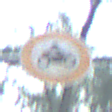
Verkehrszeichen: VerbotKraftraeder
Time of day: SunriseSunset
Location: Outdoor (Nature)
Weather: NotSpecified
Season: Autumn
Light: Natural